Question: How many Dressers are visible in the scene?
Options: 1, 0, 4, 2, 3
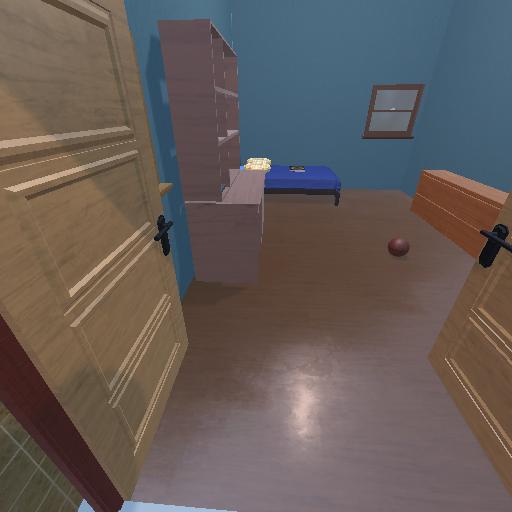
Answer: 1